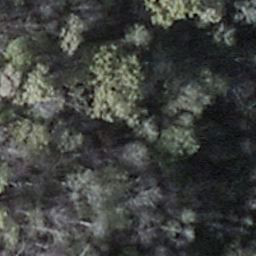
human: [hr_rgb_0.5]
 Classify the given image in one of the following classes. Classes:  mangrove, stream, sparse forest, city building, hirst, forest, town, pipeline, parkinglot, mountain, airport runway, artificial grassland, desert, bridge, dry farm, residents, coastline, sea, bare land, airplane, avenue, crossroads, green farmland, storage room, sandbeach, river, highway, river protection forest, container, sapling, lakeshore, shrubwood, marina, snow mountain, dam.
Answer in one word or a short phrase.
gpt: shrubwood